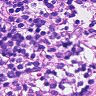
Metastatic tissue present: no